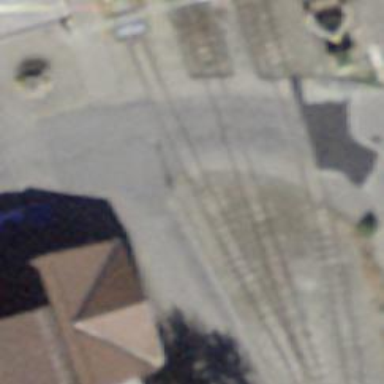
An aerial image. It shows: Level crossing along the railway.